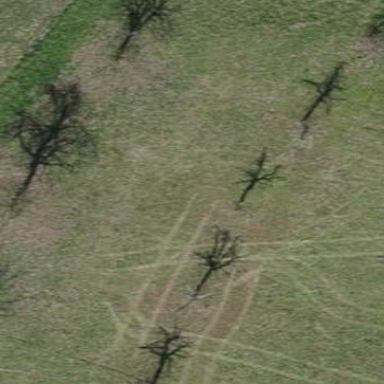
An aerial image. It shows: Orchard.